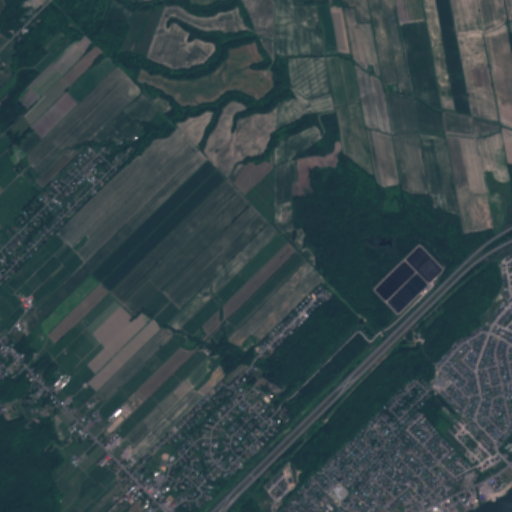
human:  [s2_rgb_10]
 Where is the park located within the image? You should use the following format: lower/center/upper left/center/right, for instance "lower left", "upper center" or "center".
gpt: The park is located in the lower of the image.
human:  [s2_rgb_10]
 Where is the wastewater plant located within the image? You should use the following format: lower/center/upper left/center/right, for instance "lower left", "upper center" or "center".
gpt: The wastewater plant is located in the center right of the image.
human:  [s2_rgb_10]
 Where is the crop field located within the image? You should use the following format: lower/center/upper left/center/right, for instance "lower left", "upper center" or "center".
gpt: There is no crop field in the image.